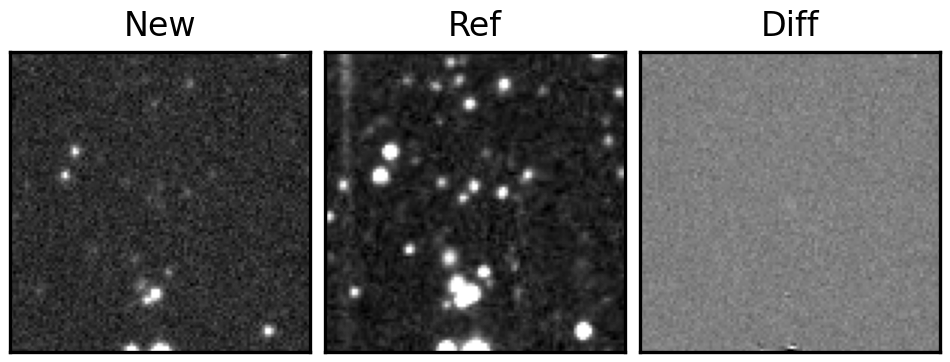
Label: real